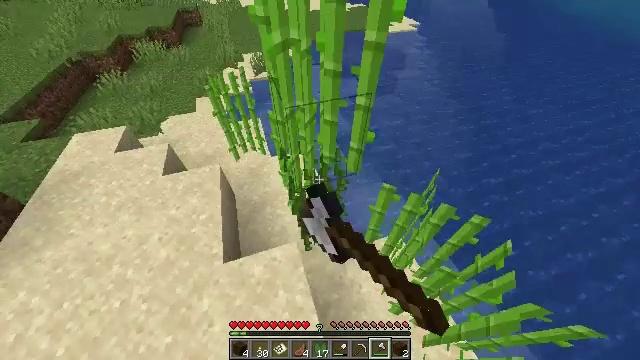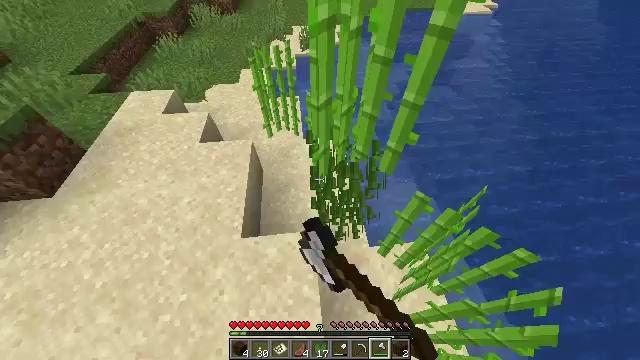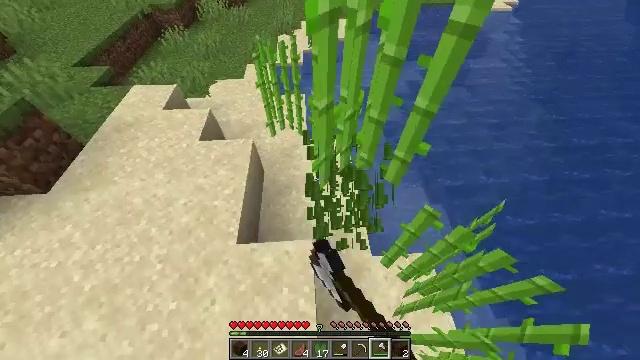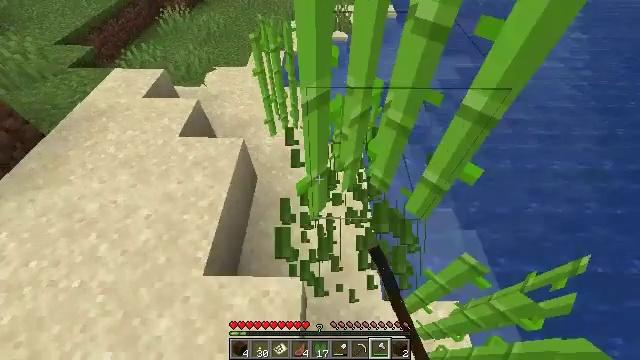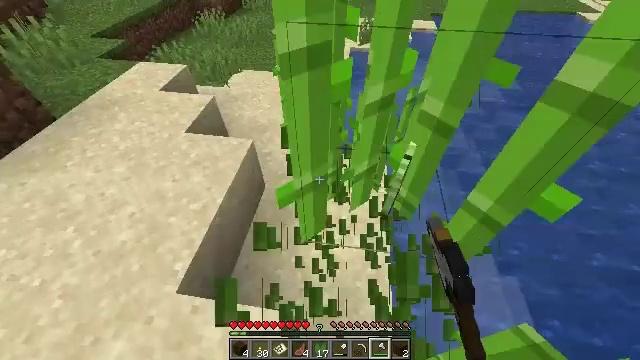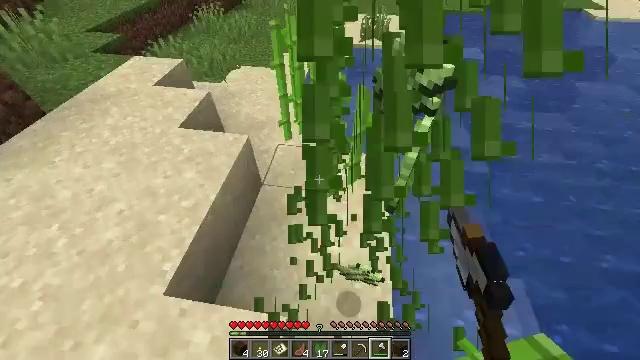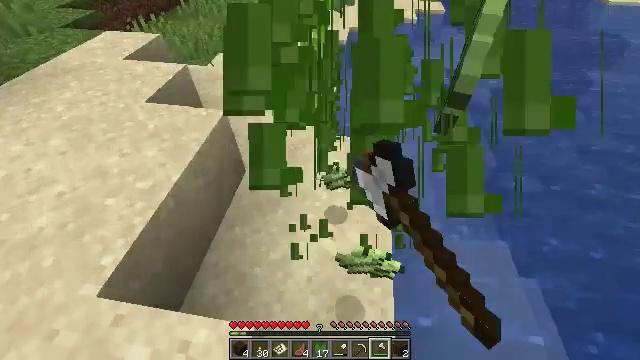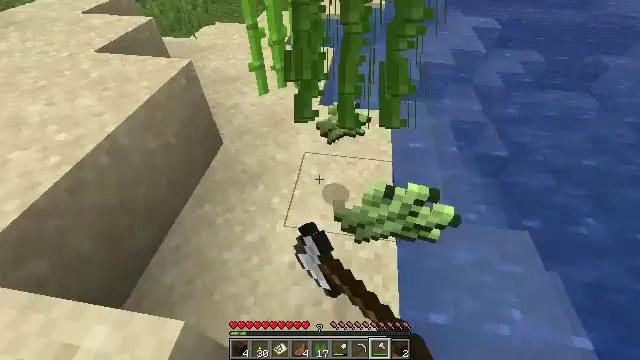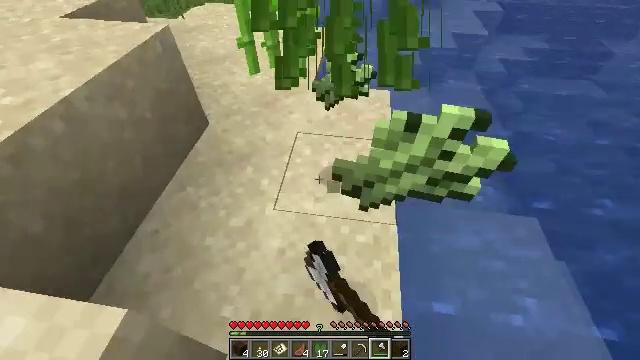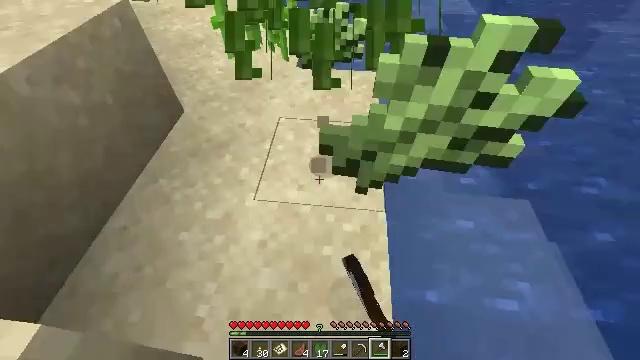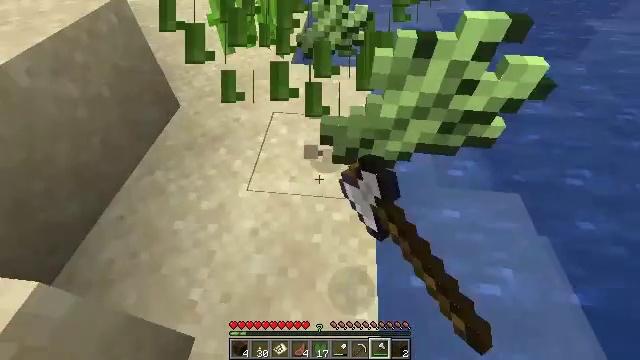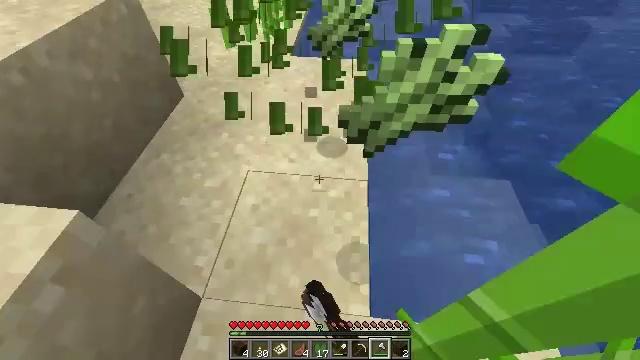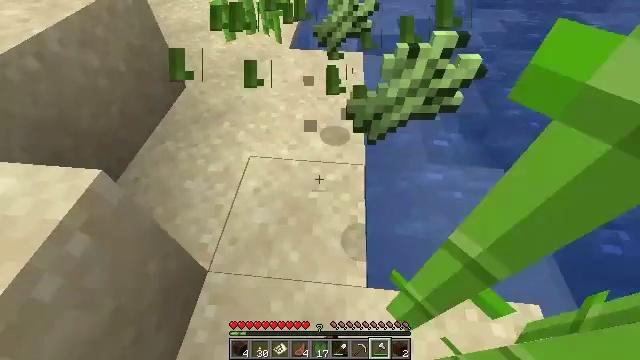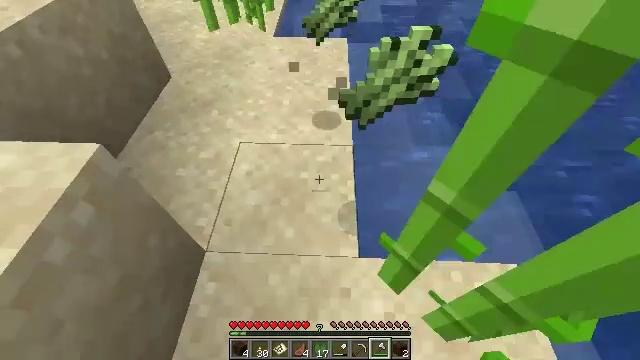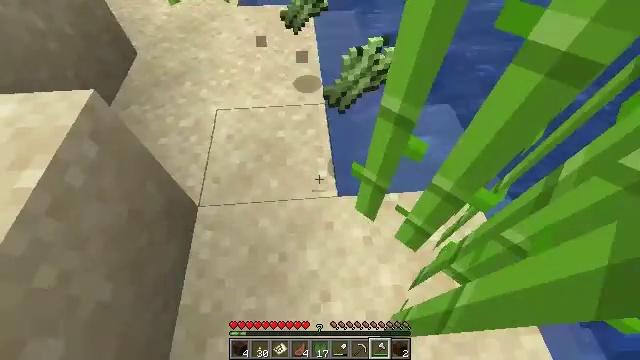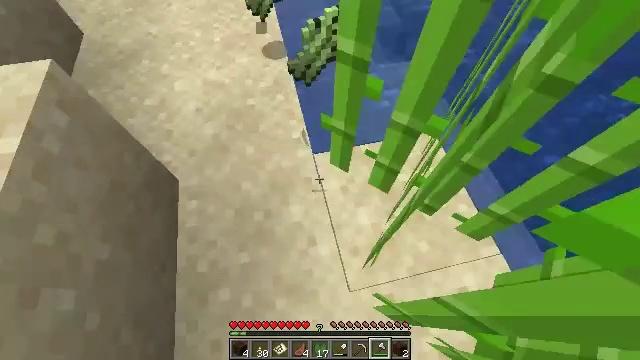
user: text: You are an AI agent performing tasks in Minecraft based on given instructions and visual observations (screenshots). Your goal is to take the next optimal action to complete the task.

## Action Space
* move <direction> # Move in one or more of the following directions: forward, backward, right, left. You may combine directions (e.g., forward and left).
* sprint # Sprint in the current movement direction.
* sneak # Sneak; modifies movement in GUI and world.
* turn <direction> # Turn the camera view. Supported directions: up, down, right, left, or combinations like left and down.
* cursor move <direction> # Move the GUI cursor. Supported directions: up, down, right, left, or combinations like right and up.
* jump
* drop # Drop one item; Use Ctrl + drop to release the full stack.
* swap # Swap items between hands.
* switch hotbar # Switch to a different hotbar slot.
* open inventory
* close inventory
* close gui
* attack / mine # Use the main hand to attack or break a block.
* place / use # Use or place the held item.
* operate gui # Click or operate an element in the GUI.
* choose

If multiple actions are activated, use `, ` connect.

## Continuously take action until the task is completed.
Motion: motion action
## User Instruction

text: Gather sugar cane for crafting.
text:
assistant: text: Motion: turn left and down, attack / mine
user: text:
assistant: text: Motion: turn left
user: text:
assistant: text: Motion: move back, turn left and up
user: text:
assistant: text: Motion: move back, turn left and up
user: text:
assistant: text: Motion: move back, attack / mine
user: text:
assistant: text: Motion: move back, attack / mine
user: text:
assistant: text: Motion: move back, attack / mine
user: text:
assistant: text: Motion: move back, turn down, attack / mine
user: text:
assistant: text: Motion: move back, turn right and down, attack / mine
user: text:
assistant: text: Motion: move back, attack / mine
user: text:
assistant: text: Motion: move back
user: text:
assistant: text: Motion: move back
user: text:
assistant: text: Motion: move back, turn right and down
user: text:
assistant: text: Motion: move back, turn right and down
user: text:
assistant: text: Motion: move back, turn right and down
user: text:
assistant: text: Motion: move back, turn right
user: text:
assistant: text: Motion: move back, attack / mine
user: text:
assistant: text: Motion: move back, attack / mine
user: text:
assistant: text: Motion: move back, turn left and up, attack / mine
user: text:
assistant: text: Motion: move back, turn right and up, attack / mine
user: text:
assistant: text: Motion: turn right and up
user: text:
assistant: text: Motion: no_op
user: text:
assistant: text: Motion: move forward
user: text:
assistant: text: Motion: move forward, turn right and up
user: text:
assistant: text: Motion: move forward, turn right, attack / mine
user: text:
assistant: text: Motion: move forward, turn right, attack / mine
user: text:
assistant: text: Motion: move forward, attack / mine
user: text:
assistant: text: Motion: move forward, turn down
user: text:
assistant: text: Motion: move forward, turn down
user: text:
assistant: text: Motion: move forward, turn right and down, attack / mine